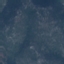
Land use / land cover: HerbaceousVegetation